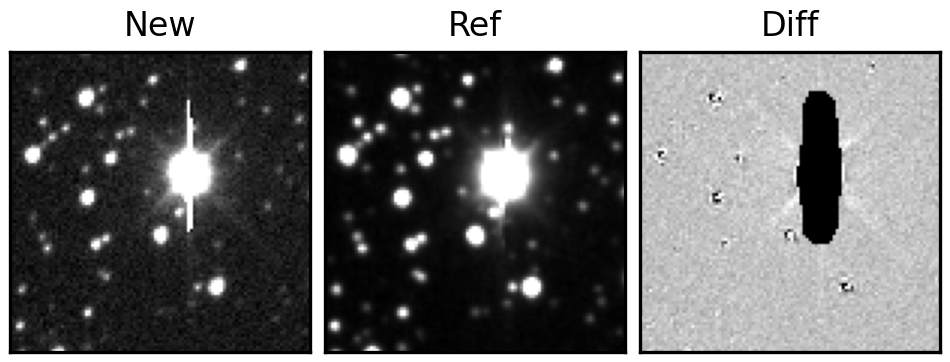
Label: bogus